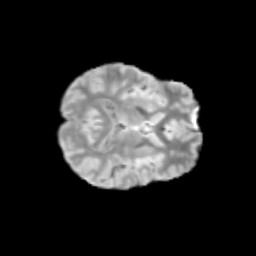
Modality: T2w
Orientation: axial
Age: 10
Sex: female
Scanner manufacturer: siemens
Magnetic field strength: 3 T
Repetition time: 3.8 s
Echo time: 0.07 s